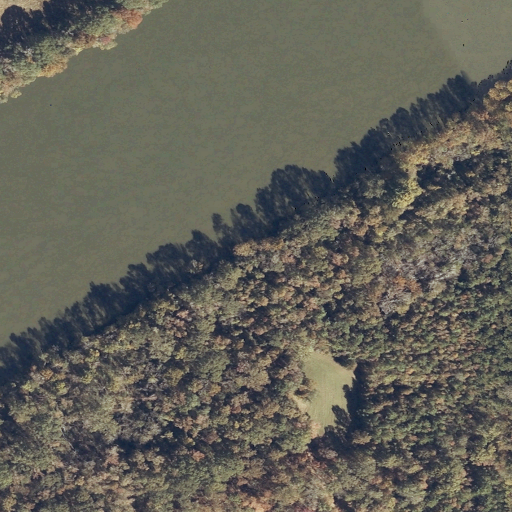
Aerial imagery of bar in Alabama named Lower Portland Bar containing woody wetlands, open water, mixed forest, pasture, herbaceous wetlands, and grassland